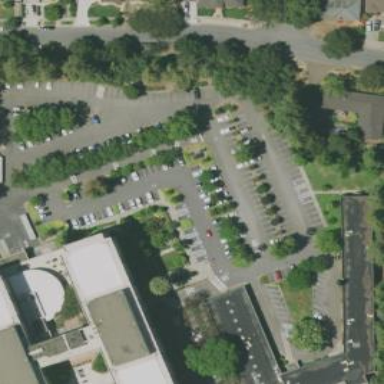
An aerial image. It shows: Parking space.